Interaction volume radius: 10 \u00c5
Interaction volume height: 30 \u00c5
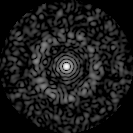
Disorder parameter: 0.834